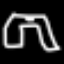
Label: pants